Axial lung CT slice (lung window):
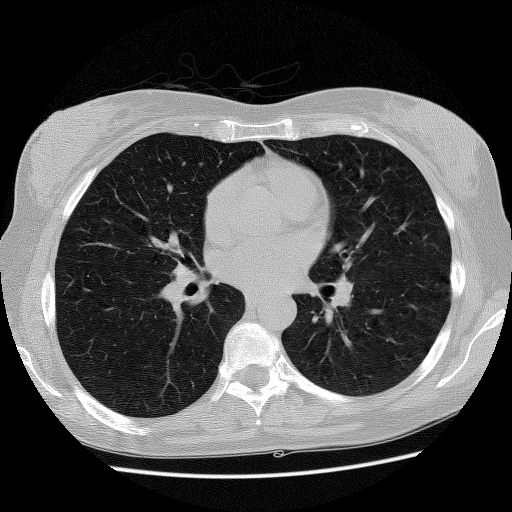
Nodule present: no